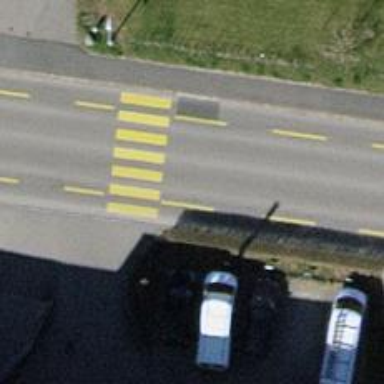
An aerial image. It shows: Uncontrolled zebra crossing on the road.